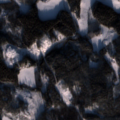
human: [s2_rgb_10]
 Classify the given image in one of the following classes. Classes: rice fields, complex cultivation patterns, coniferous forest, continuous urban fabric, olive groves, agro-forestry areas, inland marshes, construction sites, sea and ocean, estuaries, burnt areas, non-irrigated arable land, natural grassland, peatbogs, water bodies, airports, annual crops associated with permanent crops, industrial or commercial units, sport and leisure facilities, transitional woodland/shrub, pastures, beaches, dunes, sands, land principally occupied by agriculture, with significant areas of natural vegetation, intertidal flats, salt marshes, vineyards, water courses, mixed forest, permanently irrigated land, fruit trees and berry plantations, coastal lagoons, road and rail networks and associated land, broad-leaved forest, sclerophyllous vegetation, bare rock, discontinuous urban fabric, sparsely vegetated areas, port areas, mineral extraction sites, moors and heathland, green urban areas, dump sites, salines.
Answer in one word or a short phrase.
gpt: non-irrigated arable land, land principally occupied by agriculture, with significant areas of natural vegetation, coniferous forest, mixed forest, transitional woodland/shrub